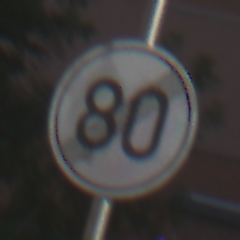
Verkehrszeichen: EndeGeschwindigkeit80
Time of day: MorningAfternoon
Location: Outdoor (Suburban)
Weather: PartlyCloudy
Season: NotSpecified
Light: Natural